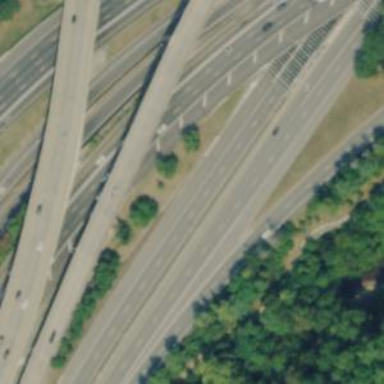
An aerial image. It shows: View of motorway.